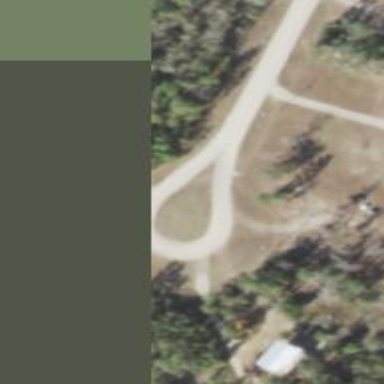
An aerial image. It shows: Turning loop on the road.